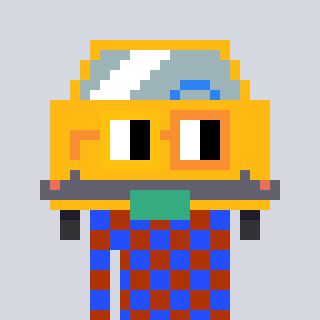
a pixel art character with square yellow and orange glasses, a taxi-shaped head and a hotbrown-colored body on a cool background